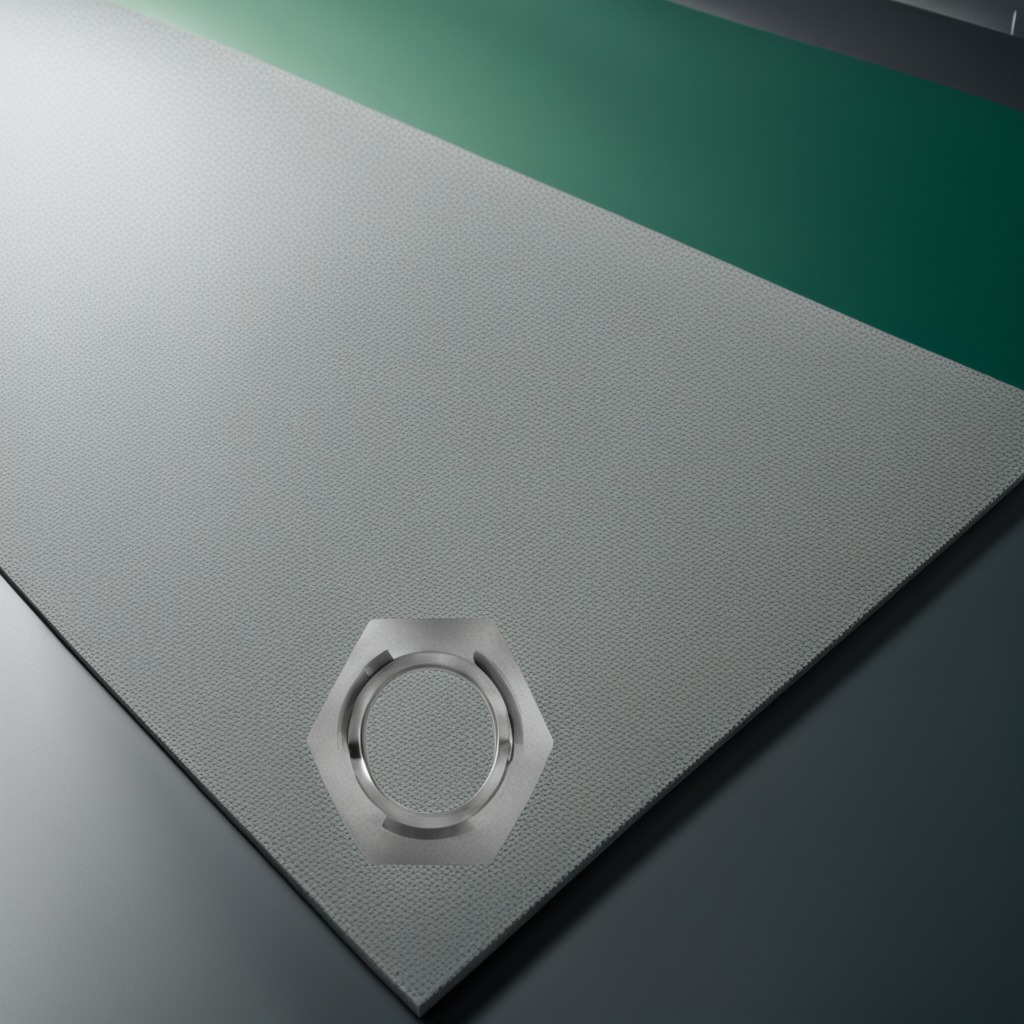
A metal nut is lying on the tabletop.